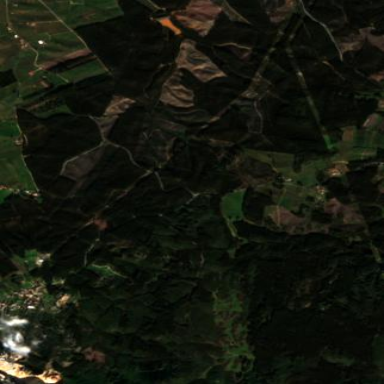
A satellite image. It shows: Forest dominated by broadleaved trees that are evergreen.